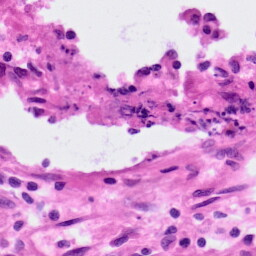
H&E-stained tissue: Lung